Question: I'm trying to build a map with a selectable and dynamic layer URL with the code below.
When I try to change the layer URL by the state it shows the error in the screenshot attached.
I have stored all the tiles in the tiles array variable and I'm trying to change the URL by changing the index of the tiles.
The first time I run the project it works fine, but when I click the button and try to change the index of the tile to render another map tile it shows the error in the screenshot.
I also should mention that there are no errors shown in the console tab of developer tools chrome.
Is there a way to solve this problem? Any idea would be appreciated :)
Screenshot of error:

'''
const LeafletContainer = () => {
const [baseViewCoords, setBaseViewCoords] = useState([37.715, 44.8611]);
const [map, setMap] = useState();
const merged_20181223 = L.tileLayer(
"dymmyurl",
{ tms: true, opacity: 1, attribution: "", minZoom: 1, maxZoom: 16 }
);
const merged_20180924 = L.tileLayer(
"dymmyurl",
{ tms: true, opacity: 1, attribution: "", minZoom: 1, maxZoom: 16 }
);
const merged_20190323 = L.tileLayer(
"dymmyurl",
{ tms: true, opacity: 1, attribution: "", minZoom: 1, maxZoom: 16 }
);
const merged_20190626 = L.tileLayer(
"dymmyurl",
{ tms: true, opacity: 1, attribution: "", minZoom: 1, maxZoom: 16 }
);
const merged_20190919 = L.tileLayer(
"dymmyurl",
{ tms: true, opacity: 1, attribution: "", minZoom: 1, maxZoom: 16 }
);
const merged_20191218 = L.tileLayer(
"dymmyurl",
{ tms: true, opacity: 1, attribution: "", minZoom: 1, maxZoom: 16 }
);
const merged_20200625 = L.tileLayer(
"dymmyurl",
{ tms: true, opacity: 1, attribution: "", minZoom: 1, maxZoom: 16 }
);
const merged_20200918 = L.tileLayer(
"dymmyurl",
{ tms: true, opacity: 1, attribution: "", minZoom: 1, maxZoom: 16 }
);
const tiles = [
merged_20190323,
merged_20191218,
merged_20181223,
merged_20180924,
merged_20190626,
merged_20190919,
merged_20200625,
merged_20200918,
];
const [leftTileIndex, setLeftTileIndex] = useState(0);
const [rightTileIndex, setTRightTileIndex] = useState(7);
const changeTileHandler = () => {
setLeftTileIndex((prev) => {
if (leftTileIndex === tiles.length - 1) {
return 0;
}
return prev + 1;
});
};
useEffect(() => {
if (map) {
L.control
.splitMap(
L.tileLayer(tiles[leftTileIndex]._url, {
tms: true,
opacity: 1,
attribution: "",
minZoom: 1,
maxZoom: 16,
}).addTo(map),
L.tileLayer(tiles[rightTileIndex]._url, {
tms: true,
opacity: 1,
attribution: "",
minZoom: 1,
maxZoom: 16,
})
.addTo(map)
.addTo(map)
)
.addTo(map);
}
}, [map, leftTileIndex, rightTileIndex]);
useEffect(() => {
if (map) {
map.setView(baseViewCoords);
}
}, [map, baseViewCoords]);
return (
<div style={{ position: "relative" }}>
<SearchArea
{...{
changeTileHandler,
}}
/>
<Options />
<Coordinate {...{ baseViewCoords }} />
<div id="map">
<MapContainer
style={{ height: "100%" }}
center={baseViewCoords}
zoom={9}
scrollWheelZoom={true}
whenCreated={(map) => {
setMap(map);
}}
>
<TileLayer
tms={true}
minZoom={1}
maxZoom={16}
opacity={1}
attribution=""
url={tiles[leftTileIndex]._url}
/>
<TileLayer
minZoom={1}
maxZoom={16}
opacity={1}
tms={true}
attribution=""
url={tiles[rightTileIndex]._url}
/>
</MapContainer>
</div>
</div>
);
};
export default LeafletContainer;
'''
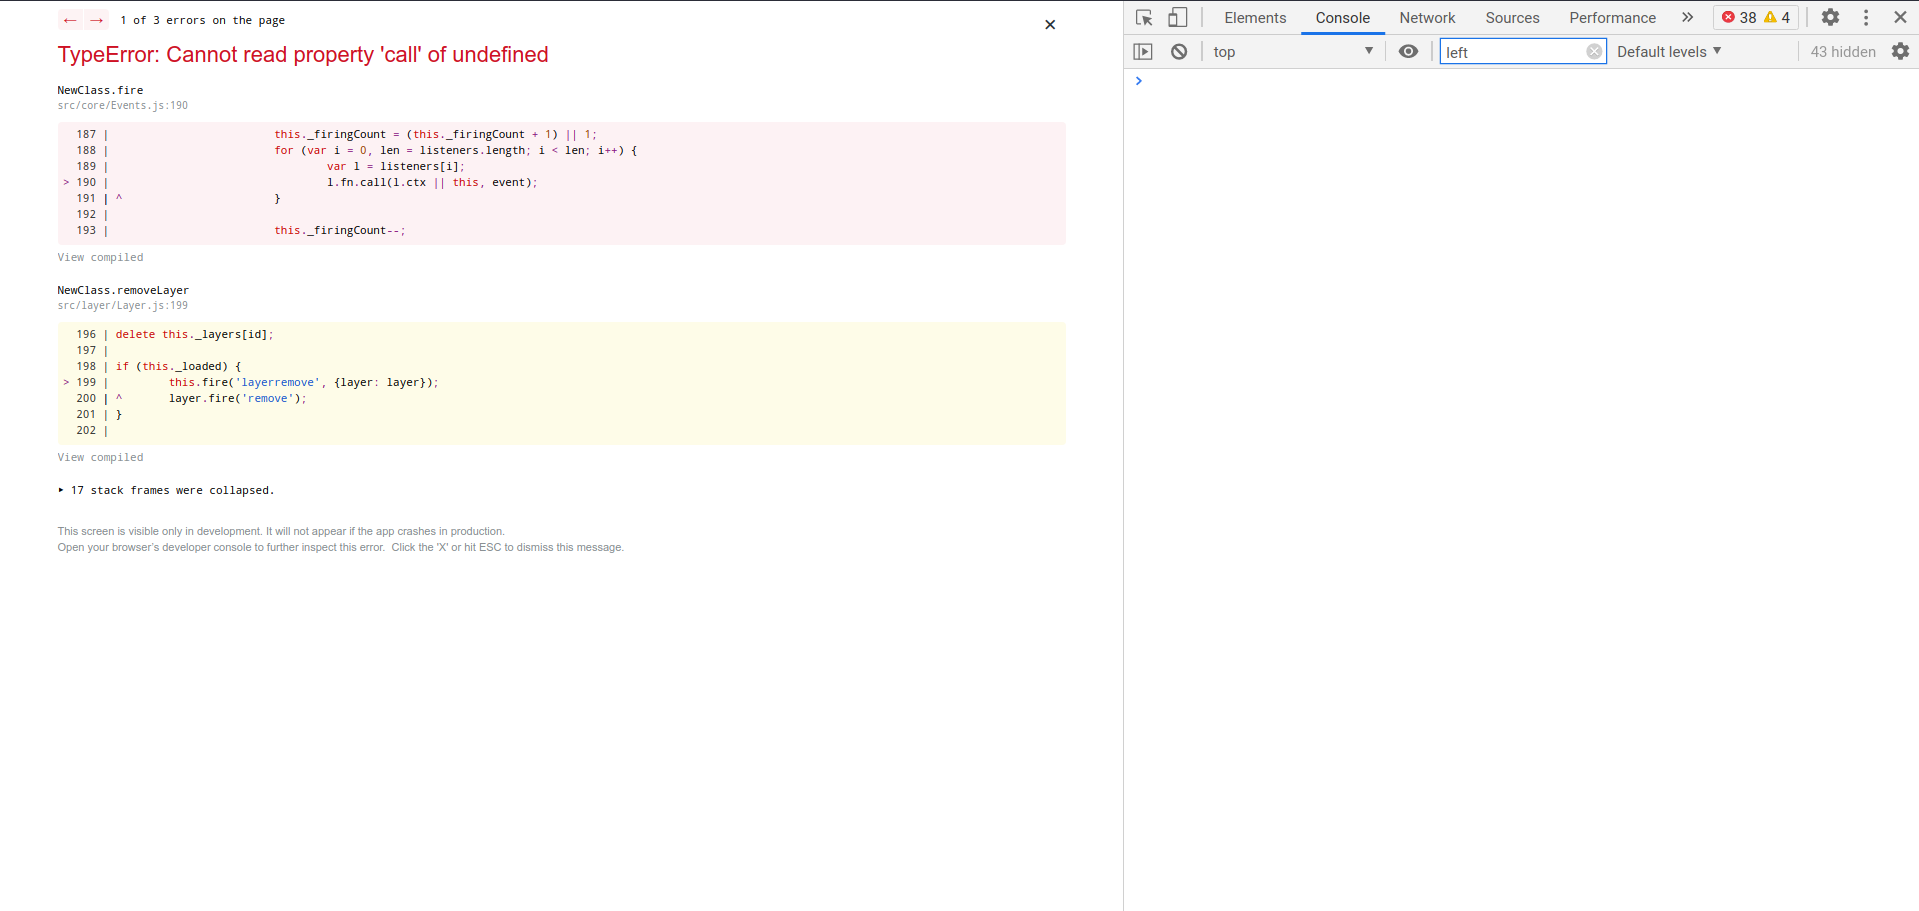
Answer: I'm not sure exactly why this error is getting as deep as leafet's 'Events' class, but I do see one main problem. In your useEffect, every time the user triggers a state change that 'setLeftTileIndex' or 'setRightTileIndex', a 'L.Control.splitmap' is added to the map. While the react-leaflet '<TileLayer />' component is written to handle the url change and automatically update the underlying 'L.TileLayer', your version of 'L.control.splitmap' is not - it is simply adding a new splitmap. Meanwhile, the old one is referring to L.TileLayer's that no longer exist. You should use 'leaflet-splitmap''s 'setLeftLayers' and 'setRightLayers' methods:
'''
// initialize this outside the useEffect
const [splitMapAdded, setSplitMapAdded] = useState(false)
const splitMap = L.control.splitMap(
L.tileLayer("left_side_initial_url", { options }),
L.tileLayer("right_side_initial_url", { options })
)
useEffect(() => {
if (map && !splitMapAdded) {
splitmap.addTo(map);
setSplitMapAdded()true
}
}, [map]);
// Set the splitmap left side when leftTileIndex changes
useEffect(() => {
if (map && splitMapAdded) {
splitMap.setLeftLayers(
[L.tileLayer(tiles[leftTileIndex]._url],
{ options }
)
}
}, [map, leftTileIndex])
// Set the splitmap left side when leftTileIndex changes
useEffect(() => {
if (map && splitMapAdded) {
splitMap.setRightLayers(
[L.tileLayer(tiles[rightTileIndex]._url],
{ options }
)
}
}, [map, rightTileIndex])
'''
So now the splitmap control is added on component mount with some initial values. When those state variables change, instead of recreating the control, you use its internal methods to change the urls. Hopefully this will get you started in digging out some of those errors.
### Another way:
I also might add that this can be neatly managed by creating a react-leaflet v3 custom component. You can create the component with a create function:
'''
const createSplitMap = (props, context) => {
const instance = L.control.splitmap(
L.tileLayer(props.leftTileLayerUrl, leftTileLayerOptions),
L.tileLayer(props.rightTileLayerUrl, rightTileLayerOptions)
)
return { instance, context }
}
'''
Then your update function might look like this:
'''
const updateSplitMap = (instance, props, prevProps) => {
if (prevProps.leftTileLayerUrl !== props.leftTileLayerUrl){
instance.setLeftLayers(L.tileLayer(props.leftTileLayerUrl))
}
if (prevProps.rightTileLayerUrl !== props.rightTileLayerUrl){
instance.setLeftLayers(L.tileLayer(props.rightTileLayerUrl))
}
}
'''
To put it all together, you can use the <URL> factory function:
'''
const SplitMap = createLayerComponent(createSplitMap, updateSplitMap);
export SplitMap
'''
Now in your map, you can use this component:
'''
<MapContainer {...mapContainerProps}>
<SplitMap
rightTileLayerUrl={tiles[rightTileIndex]._url}
leftTileLayerUrl={tiles[leftTileIndex]._url}
/>
<TileLayer {...tileLayer1Props} />
<TileLayer {...tileLayer2Props} />
</MapContainer>
'''
I haven't tested this, but this is the general pattern you would use to create a react-leaflet custom component for the splitmap.